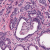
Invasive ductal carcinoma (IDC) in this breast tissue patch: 1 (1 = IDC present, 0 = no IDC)